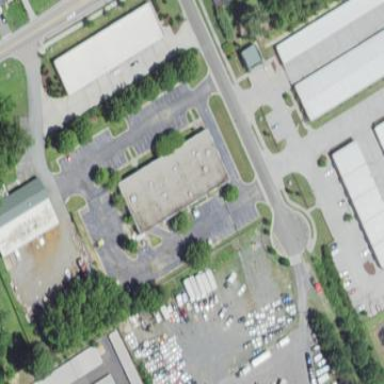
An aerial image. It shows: Commercial building.